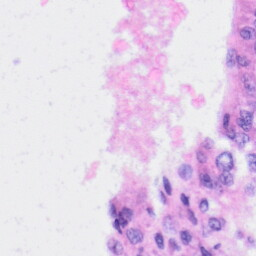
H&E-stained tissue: Liver